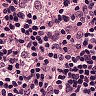
Metastatic tissue present: no